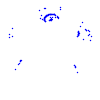
Particle: proton